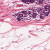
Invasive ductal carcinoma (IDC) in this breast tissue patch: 0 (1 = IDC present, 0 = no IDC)